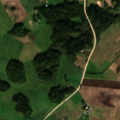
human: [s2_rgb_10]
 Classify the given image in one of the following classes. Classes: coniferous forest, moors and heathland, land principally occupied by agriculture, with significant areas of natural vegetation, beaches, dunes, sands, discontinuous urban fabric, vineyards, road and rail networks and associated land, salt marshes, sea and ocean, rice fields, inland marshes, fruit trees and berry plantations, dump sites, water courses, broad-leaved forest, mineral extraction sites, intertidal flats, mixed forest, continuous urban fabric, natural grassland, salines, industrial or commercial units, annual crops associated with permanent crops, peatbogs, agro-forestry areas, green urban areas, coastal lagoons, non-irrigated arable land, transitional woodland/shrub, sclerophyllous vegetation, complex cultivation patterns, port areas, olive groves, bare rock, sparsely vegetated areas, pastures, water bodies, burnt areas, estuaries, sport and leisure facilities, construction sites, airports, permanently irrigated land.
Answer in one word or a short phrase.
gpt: non-irrigated arable land, pastures, complex cultivation patterns, land principally occupied by agriculture, with significant areas of natural vegetation, broad-leaved forest